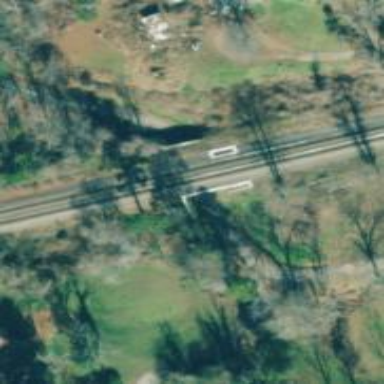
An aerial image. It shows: Bridge over railway line.